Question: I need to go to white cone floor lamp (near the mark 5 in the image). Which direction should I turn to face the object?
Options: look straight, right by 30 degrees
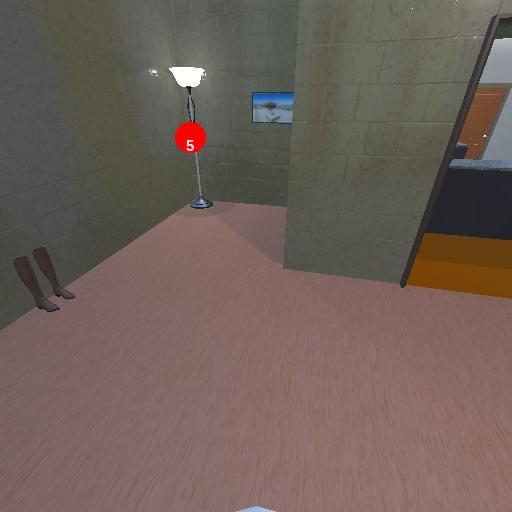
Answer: look straight